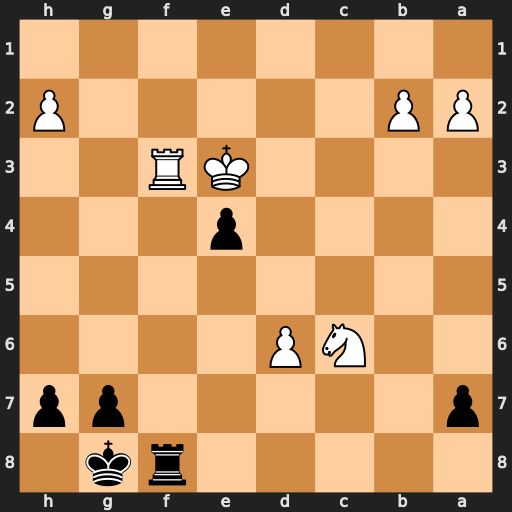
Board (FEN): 5rk1/p5pp/2NP4/8/4p3/4KR2/PP5P/8
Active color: b
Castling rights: -
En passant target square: -
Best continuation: exf3 Kf2 Rf7